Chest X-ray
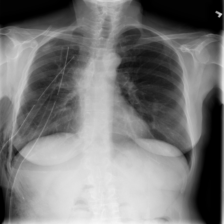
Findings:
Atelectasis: negative
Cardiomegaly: negative
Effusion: negative
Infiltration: negative
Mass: negative
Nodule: negative
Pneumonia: negative
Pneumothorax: negative
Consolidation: negative
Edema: negative
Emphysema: positive
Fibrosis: negative
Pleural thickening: negative
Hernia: negative